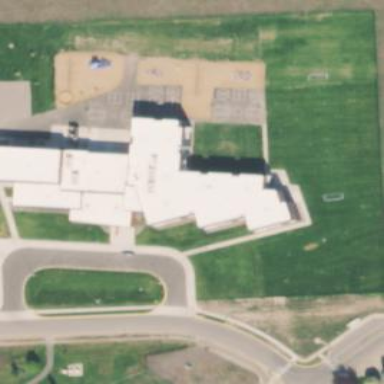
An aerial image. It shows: School building.